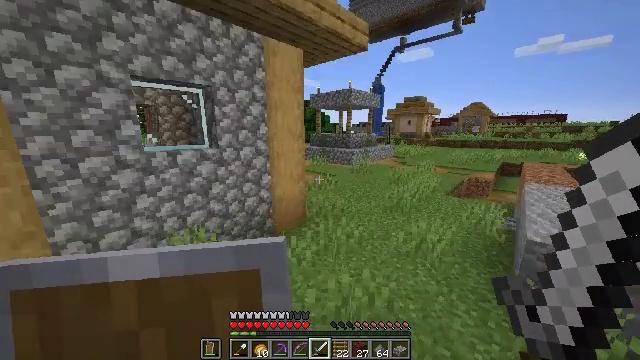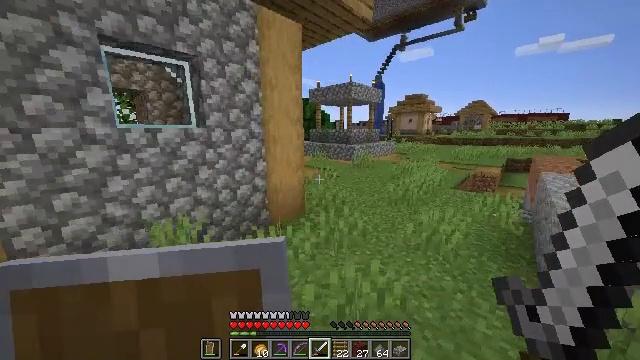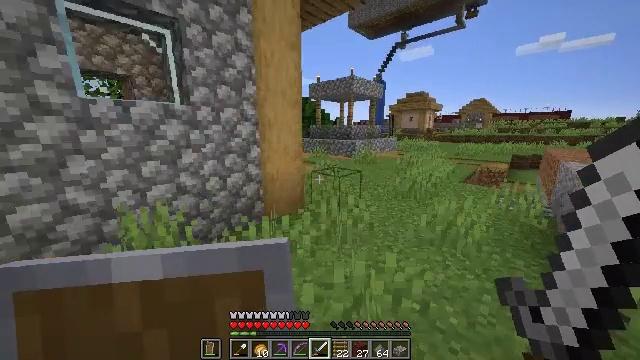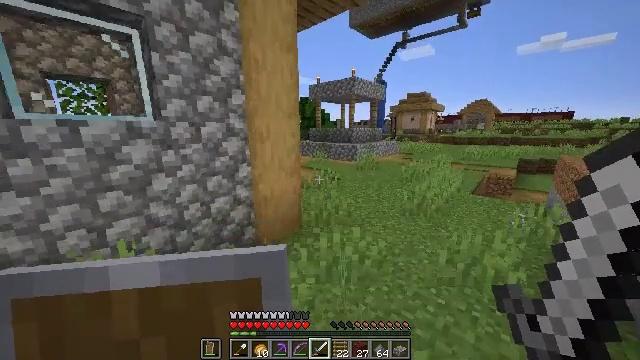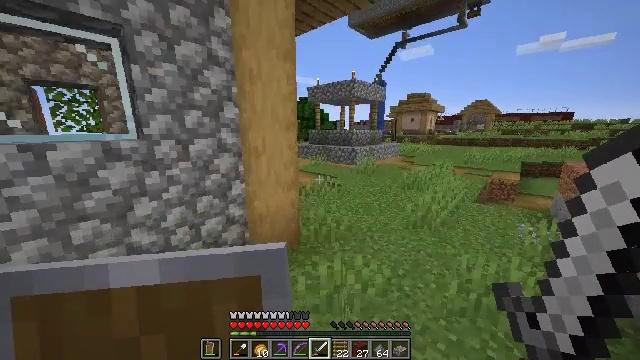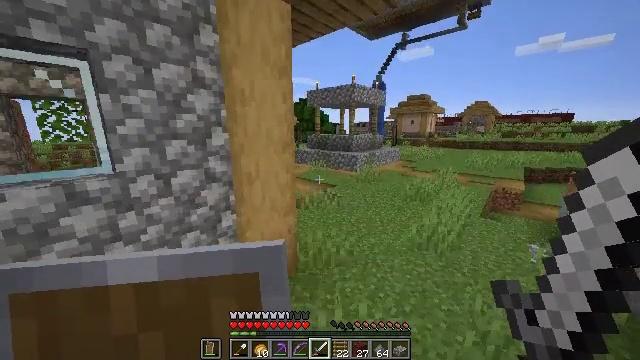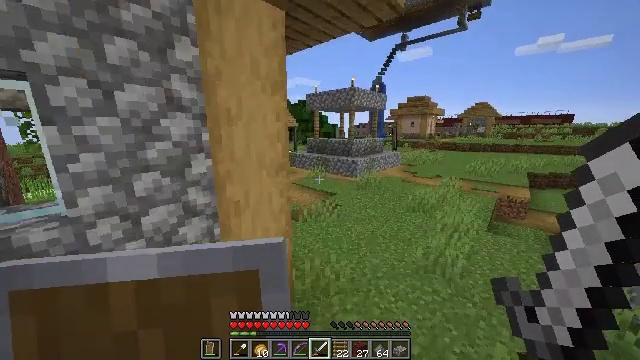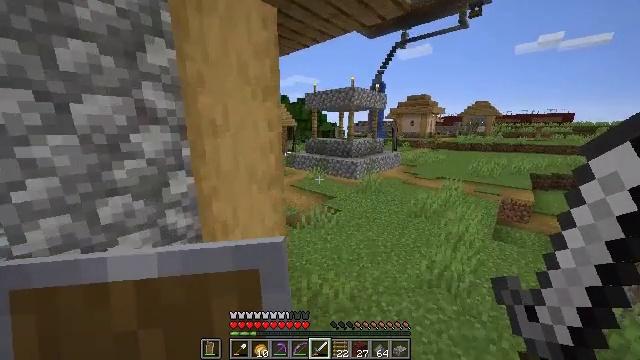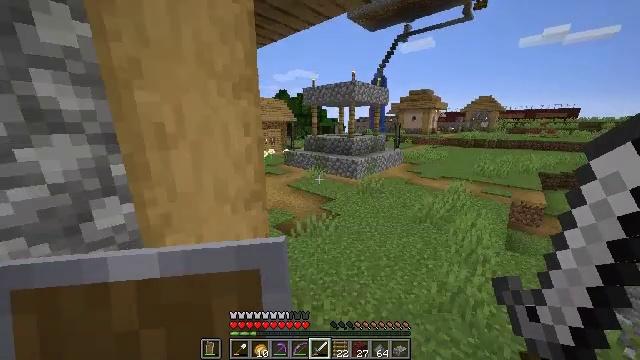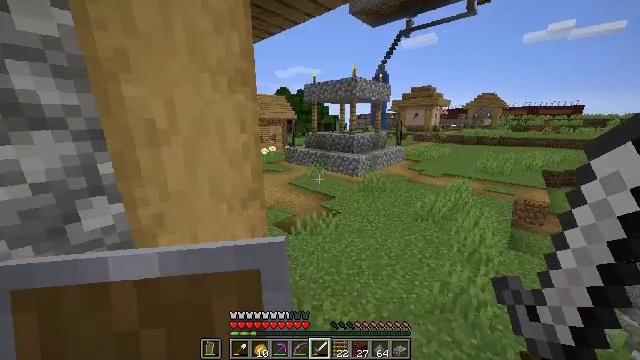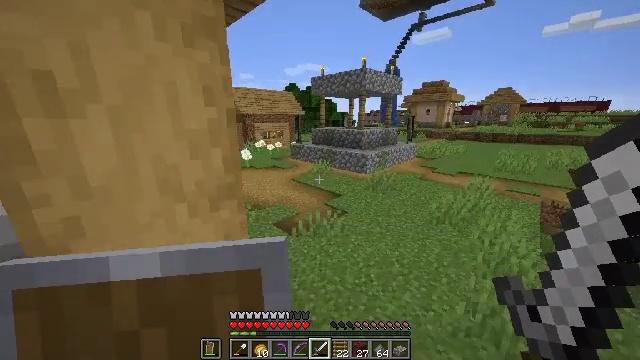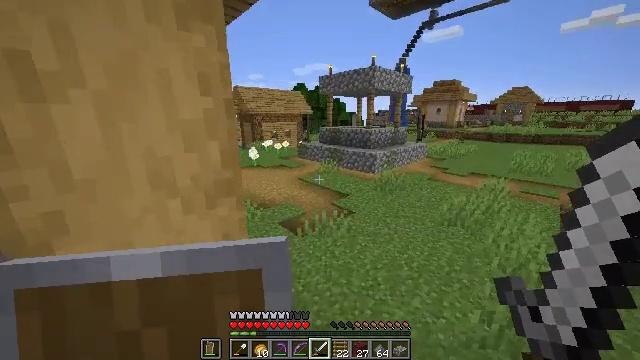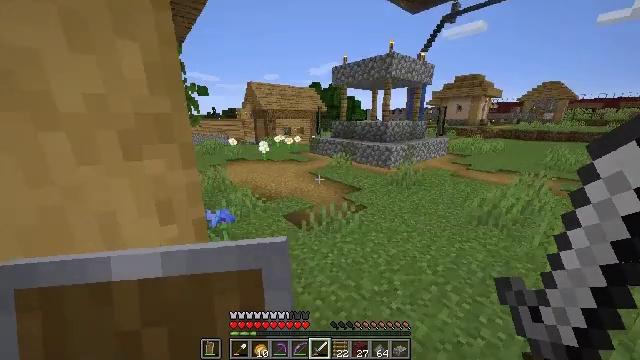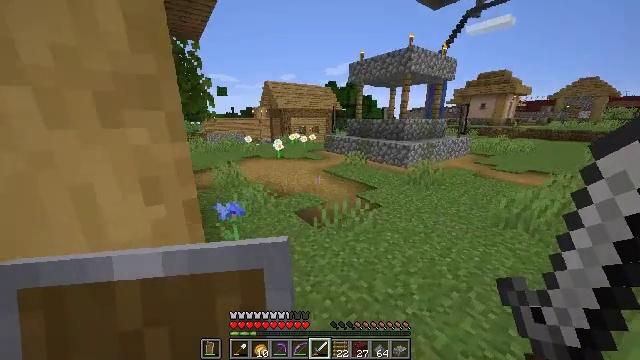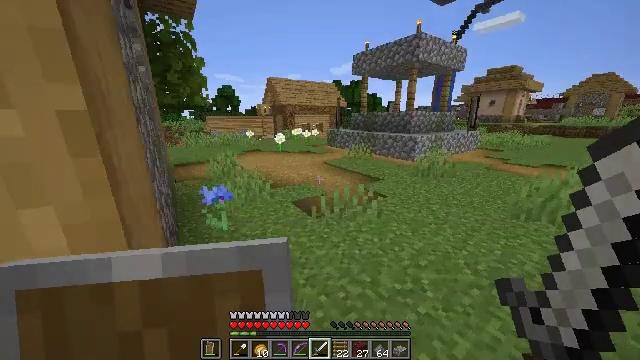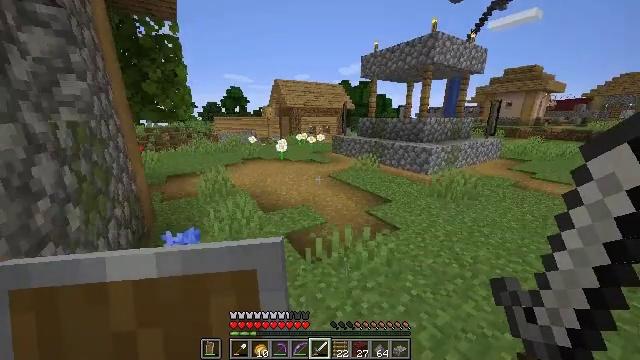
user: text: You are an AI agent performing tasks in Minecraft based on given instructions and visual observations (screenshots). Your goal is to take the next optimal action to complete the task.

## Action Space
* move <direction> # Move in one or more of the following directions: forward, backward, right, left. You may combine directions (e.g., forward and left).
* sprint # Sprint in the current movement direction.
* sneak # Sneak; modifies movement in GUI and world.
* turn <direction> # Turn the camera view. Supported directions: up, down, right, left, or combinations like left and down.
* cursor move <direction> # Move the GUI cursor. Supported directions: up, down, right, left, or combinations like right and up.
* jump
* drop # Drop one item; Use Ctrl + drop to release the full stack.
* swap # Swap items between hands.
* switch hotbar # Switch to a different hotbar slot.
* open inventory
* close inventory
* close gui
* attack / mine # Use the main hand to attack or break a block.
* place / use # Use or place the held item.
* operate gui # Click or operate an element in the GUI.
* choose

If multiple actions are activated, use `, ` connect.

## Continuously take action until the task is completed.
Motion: motion action
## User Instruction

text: Combine gunpowder and sand to craft TNT.
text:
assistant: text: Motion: move forward, jump
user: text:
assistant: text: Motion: move forward, jump
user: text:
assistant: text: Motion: move forward, jump
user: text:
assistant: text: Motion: move forward, jump
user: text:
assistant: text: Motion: move forward and move right, jump
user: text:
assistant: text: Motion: move forward and move right, jump
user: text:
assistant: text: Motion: move forward and move right, jump
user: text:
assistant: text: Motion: move forward and move right, turn down, jump
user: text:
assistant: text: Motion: move forward, jump
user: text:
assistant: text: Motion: move forward, turn left, jump
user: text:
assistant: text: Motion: move forward, turn left, jump
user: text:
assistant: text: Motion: move forward, turn left, jump
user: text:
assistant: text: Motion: move forward, turn left, jump
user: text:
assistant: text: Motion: move forward, turn left, jump
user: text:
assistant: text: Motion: move forward, turn left, jump
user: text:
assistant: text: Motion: move forward, turn left, jump
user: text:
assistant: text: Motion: move forward, turn left, jump
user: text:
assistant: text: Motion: move forward, turn left, jump
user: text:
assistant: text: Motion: move forward, turn left, jump
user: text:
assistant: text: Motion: move forward, turn left, jump
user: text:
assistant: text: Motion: move forward, jump
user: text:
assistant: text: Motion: move forward, jump
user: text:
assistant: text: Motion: move forward, turn left and up, jump
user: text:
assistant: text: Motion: move forward, turn left and up, jump
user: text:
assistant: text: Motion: move forward, turn left and up, jump
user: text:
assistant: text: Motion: move forward, jump
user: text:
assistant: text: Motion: move forward, jump
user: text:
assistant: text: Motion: move forward, turn right, jump
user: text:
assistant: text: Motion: move forward, turn left, jump
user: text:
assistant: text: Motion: move forward, turn left, jump